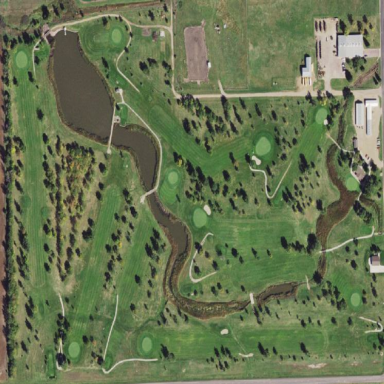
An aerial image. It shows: Golf course.